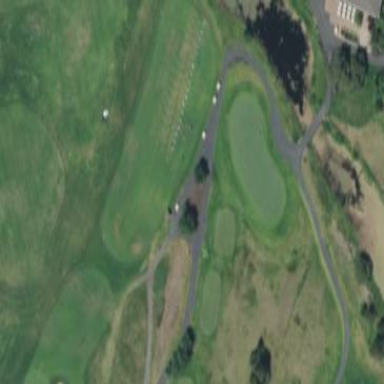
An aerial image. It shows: Grassy area designated as golf tee.